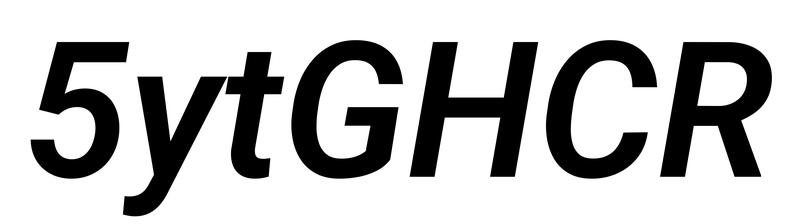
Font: Roboto-Italic_SemiBold_Italic